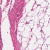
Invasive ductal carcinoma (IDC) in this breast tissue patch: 0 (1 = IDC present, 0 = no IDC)